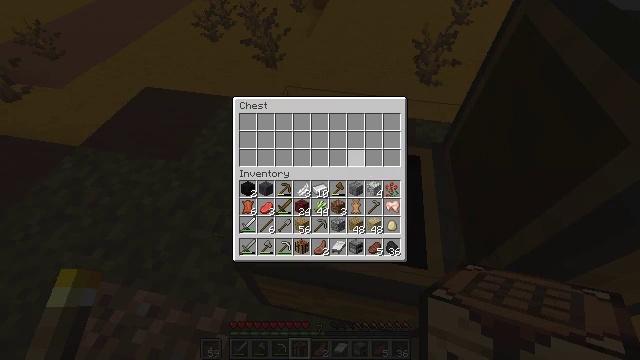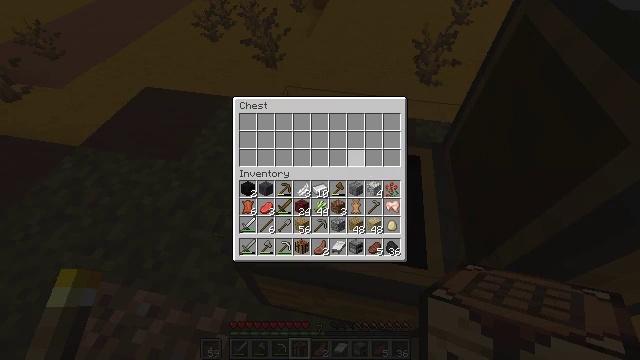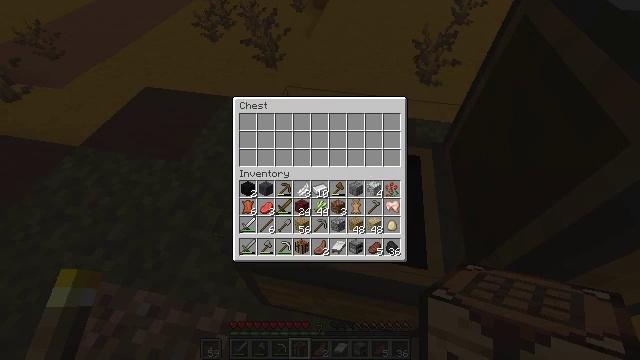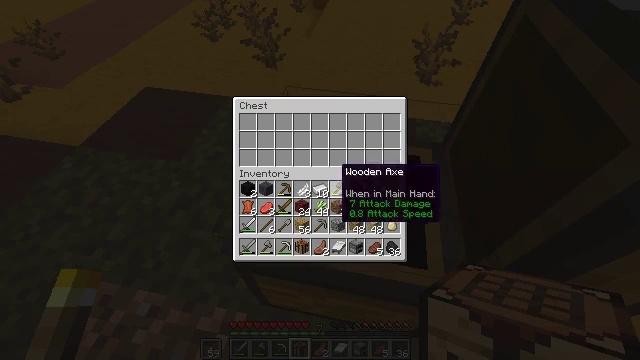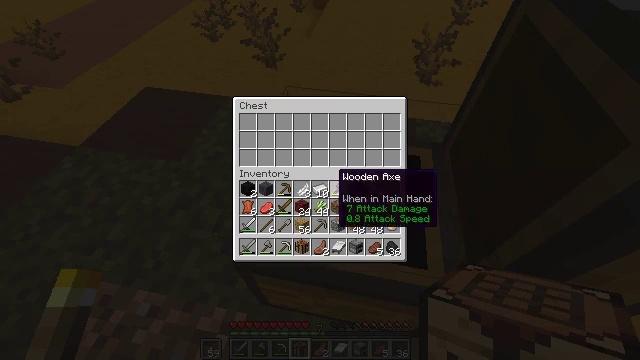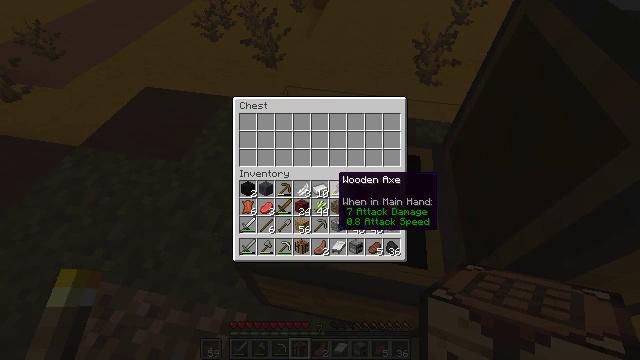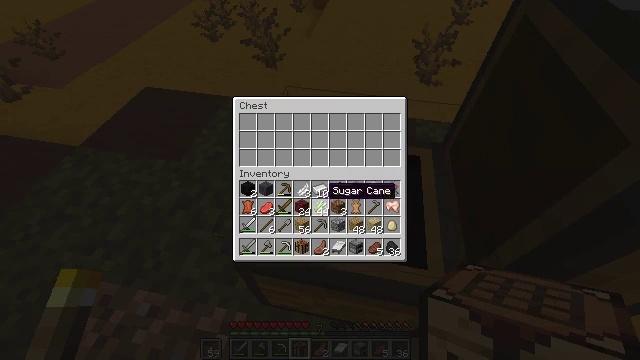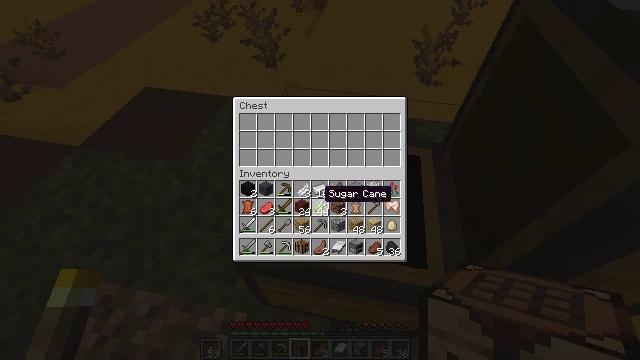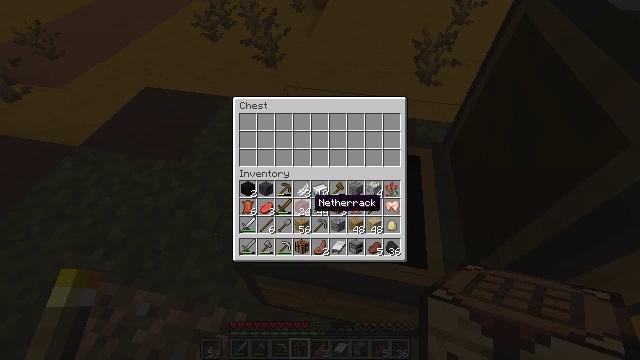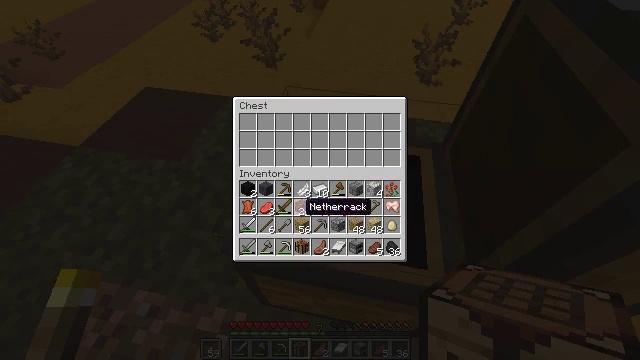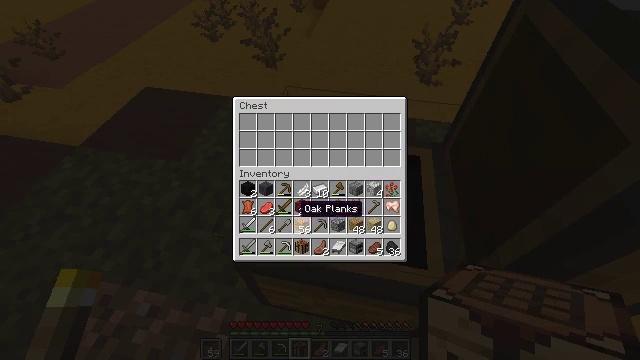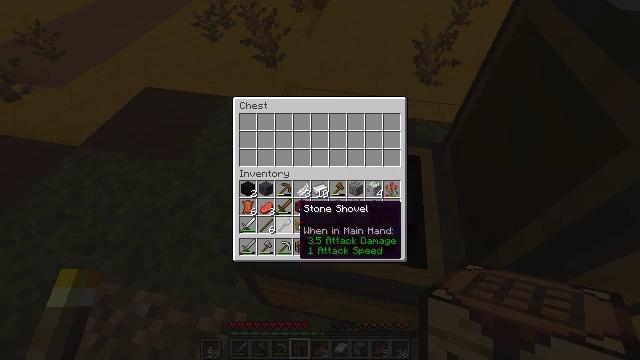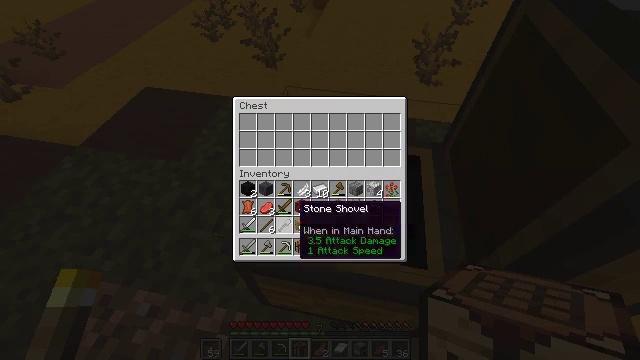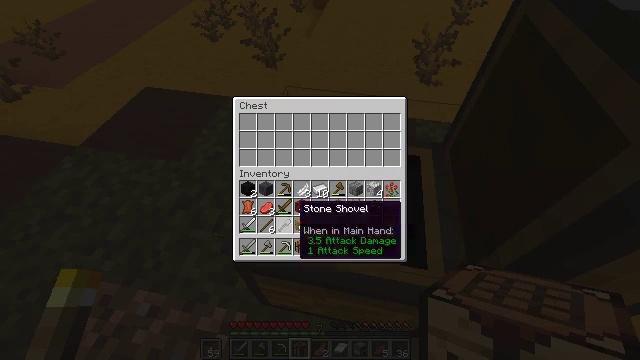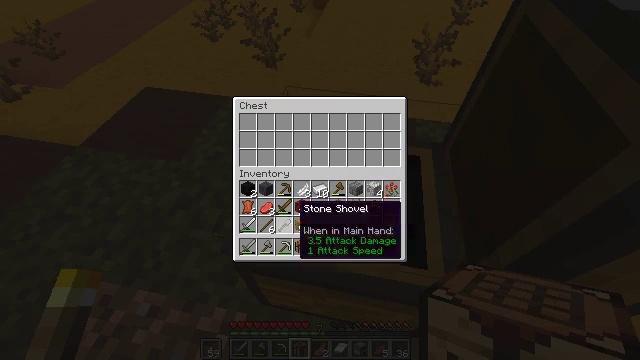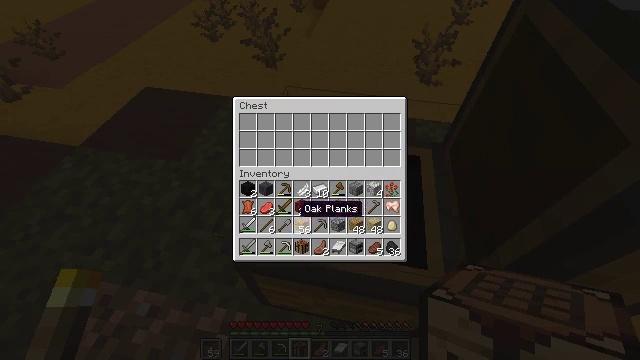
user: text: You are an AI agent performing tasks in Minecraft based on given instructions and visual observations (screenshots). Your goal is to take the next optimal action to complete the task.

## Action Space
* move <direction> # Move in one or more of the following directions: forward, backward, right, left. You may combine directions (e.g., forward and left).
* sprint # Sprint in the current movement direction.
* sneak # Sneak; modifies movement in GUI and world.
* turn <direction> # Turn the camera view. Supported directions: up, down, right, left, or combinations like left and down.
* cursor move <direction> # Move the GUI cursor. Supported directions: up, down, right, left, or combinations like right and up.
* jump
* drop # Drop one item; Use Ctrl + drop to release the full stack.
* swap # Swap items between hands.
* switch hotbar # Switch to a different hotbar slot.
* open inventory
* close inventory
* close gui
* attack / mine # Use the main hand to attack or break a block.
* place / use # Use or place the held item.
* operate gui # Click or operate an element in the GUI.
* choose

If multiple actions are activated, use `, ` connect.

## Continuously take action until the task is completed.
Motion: motion action
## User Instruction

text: Digging brown terracotta from a structure.
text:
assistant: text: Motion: no_op
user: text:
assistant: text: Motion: cursor move down
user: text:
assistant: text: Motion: cursor move left and down
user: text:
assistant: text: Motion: no_op
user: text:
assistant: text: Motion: no_op
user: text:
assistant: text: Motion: cursor move left and down
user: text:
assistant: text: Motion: no_op
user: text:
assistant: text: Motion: cursor move left and down
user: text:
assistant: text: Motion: cursor move left
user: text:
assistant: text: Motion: no_op
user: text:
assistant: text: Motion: no_op
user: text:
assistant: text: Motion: no_op
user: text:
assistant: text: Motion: no_op
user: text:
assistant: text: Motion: no_op
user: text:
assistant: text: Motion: no_op
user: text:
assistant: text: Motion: no_op
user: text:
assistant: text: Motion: no_op
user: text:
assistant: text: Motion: no_op
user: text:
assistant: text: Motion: cursor move right
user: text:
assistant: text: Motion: no_op
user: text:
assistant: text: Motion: no_op
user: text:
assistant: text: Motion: no_op
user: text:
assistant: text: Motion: no_op
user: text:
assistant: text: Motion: no_op
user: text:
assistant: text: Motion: no_op
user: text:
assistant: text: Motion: no_op
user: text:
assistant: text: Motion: no_op
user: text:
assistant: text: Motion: no_op
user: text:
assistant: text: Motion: no_op
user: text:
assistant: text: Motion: no_op